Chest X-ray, AP view. Patient: 58 years old, sex M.
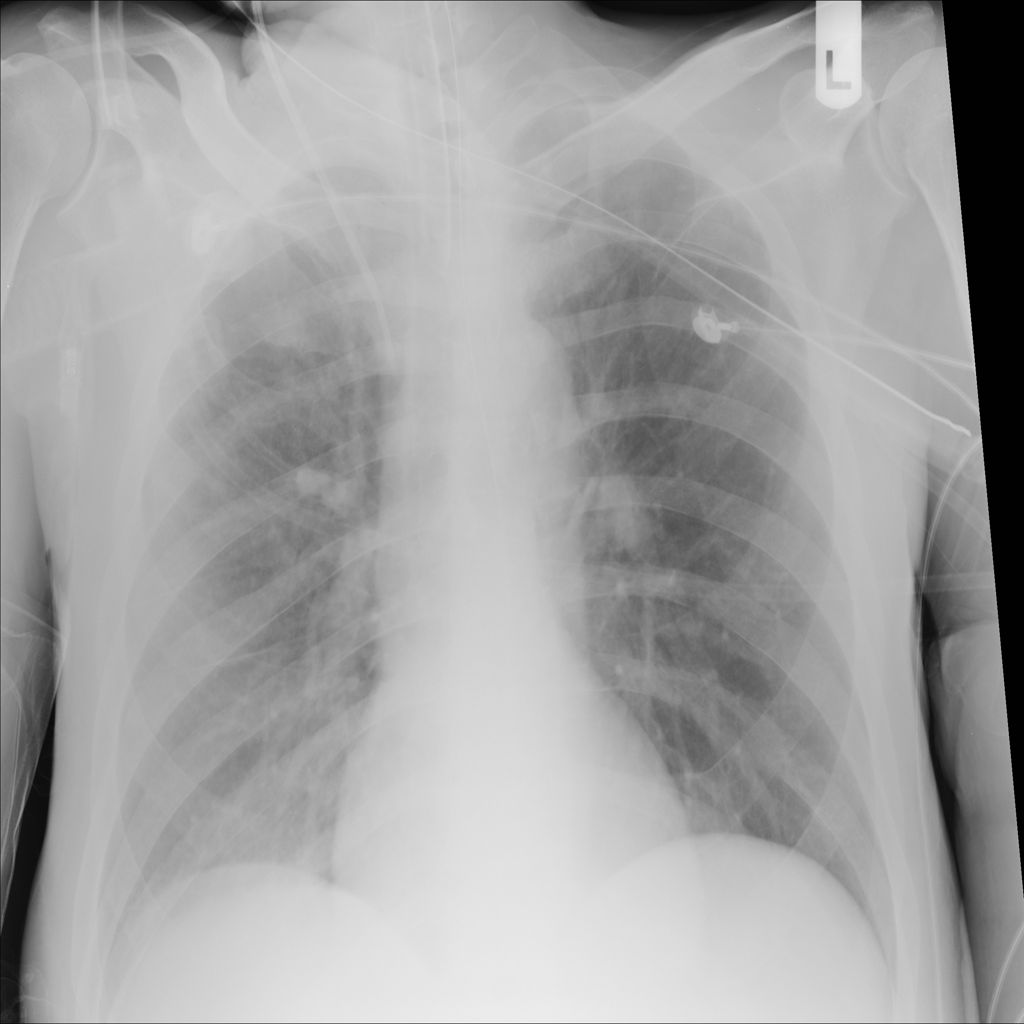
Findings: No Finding